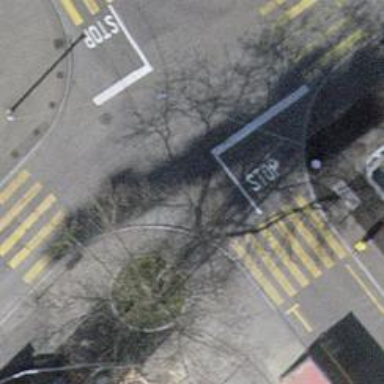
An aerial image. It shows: Road with stop sign.